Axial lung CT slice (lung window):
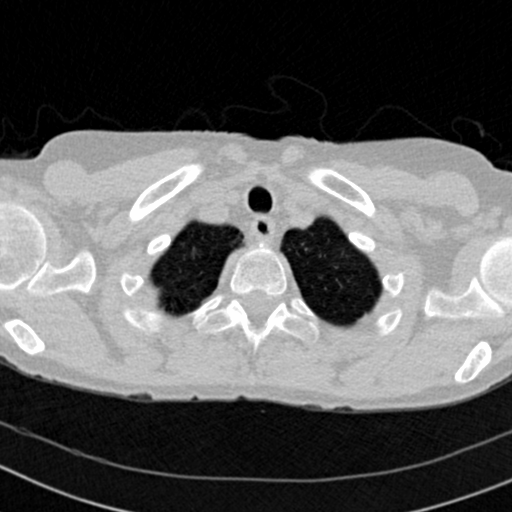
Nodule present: no